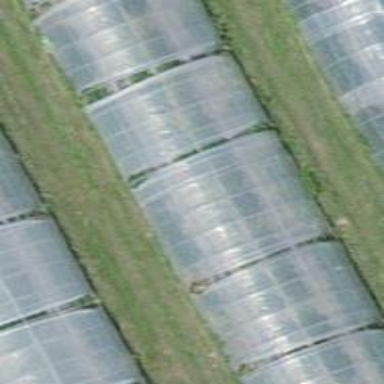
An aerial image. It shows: Greenhouse.